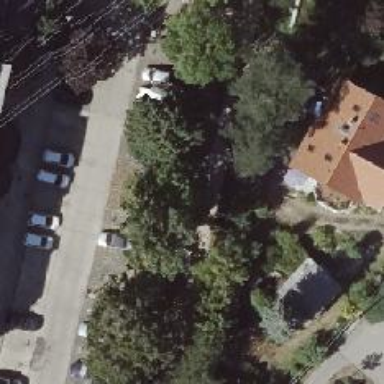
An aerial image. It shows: Street-side parking area.